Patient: sex F, age 74
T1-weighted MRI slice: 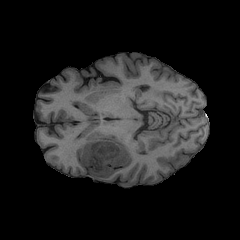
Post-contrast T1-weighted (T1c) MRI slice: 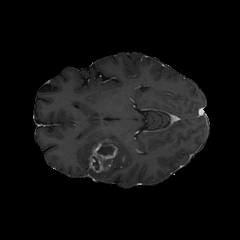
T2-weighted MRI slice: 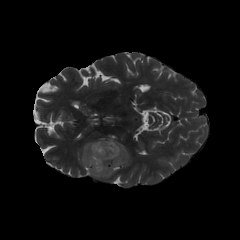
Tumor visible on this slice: yes
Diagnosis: Glioblastoma, IDH-wildtype
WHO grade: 4